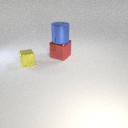
small yellow metal cube to the left of large red metal cube